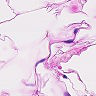
Metastatic tissue present: no